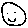
Label: smiley face